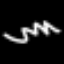
Label: squiggle